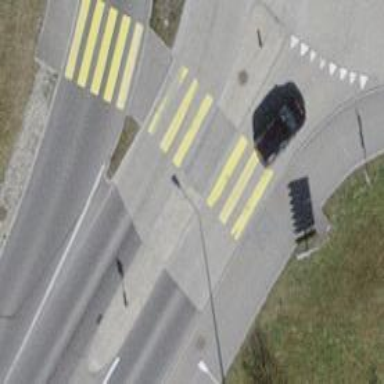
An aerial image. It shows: Uncontrolled zebra crossing with pedestrian island.